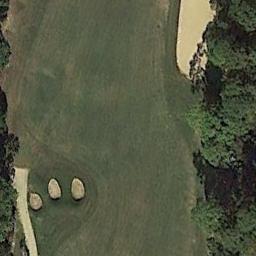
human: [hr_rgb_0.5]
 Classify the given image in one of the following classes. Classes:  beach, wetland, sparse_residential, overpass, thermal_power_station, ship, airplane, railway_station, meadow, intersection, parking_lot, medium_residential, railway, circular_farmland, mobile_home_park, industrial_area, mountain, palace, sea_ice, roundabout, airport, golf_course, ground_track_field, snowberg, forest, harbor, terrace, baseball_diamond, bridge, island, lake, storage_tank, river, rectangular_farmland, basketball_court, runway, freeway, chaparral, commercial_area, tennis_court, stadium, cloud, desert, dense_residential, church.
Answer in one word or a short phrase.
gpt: golf_course